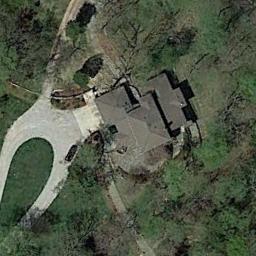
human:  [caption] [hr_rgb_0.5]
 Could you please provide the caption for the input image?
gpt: There are several roads of varying length beside the sparse residential .

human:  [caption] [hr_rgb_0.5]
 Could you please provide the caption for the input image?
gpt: The sparse residential is on the grass next to some trees and a road .

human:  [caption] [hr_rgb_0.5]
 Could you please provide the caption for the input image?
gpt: There are several houses with pitched blown roofs on the grass, And behind them are lush woods .

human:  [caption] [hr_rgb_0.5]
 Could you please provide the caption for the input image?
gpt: There are several houses of various sizes and many green trees in a sparse residential area .

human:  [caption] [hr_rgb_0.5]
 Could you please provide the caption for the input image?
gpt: A sparse residential area with some withered trees and a black building .